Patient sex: M
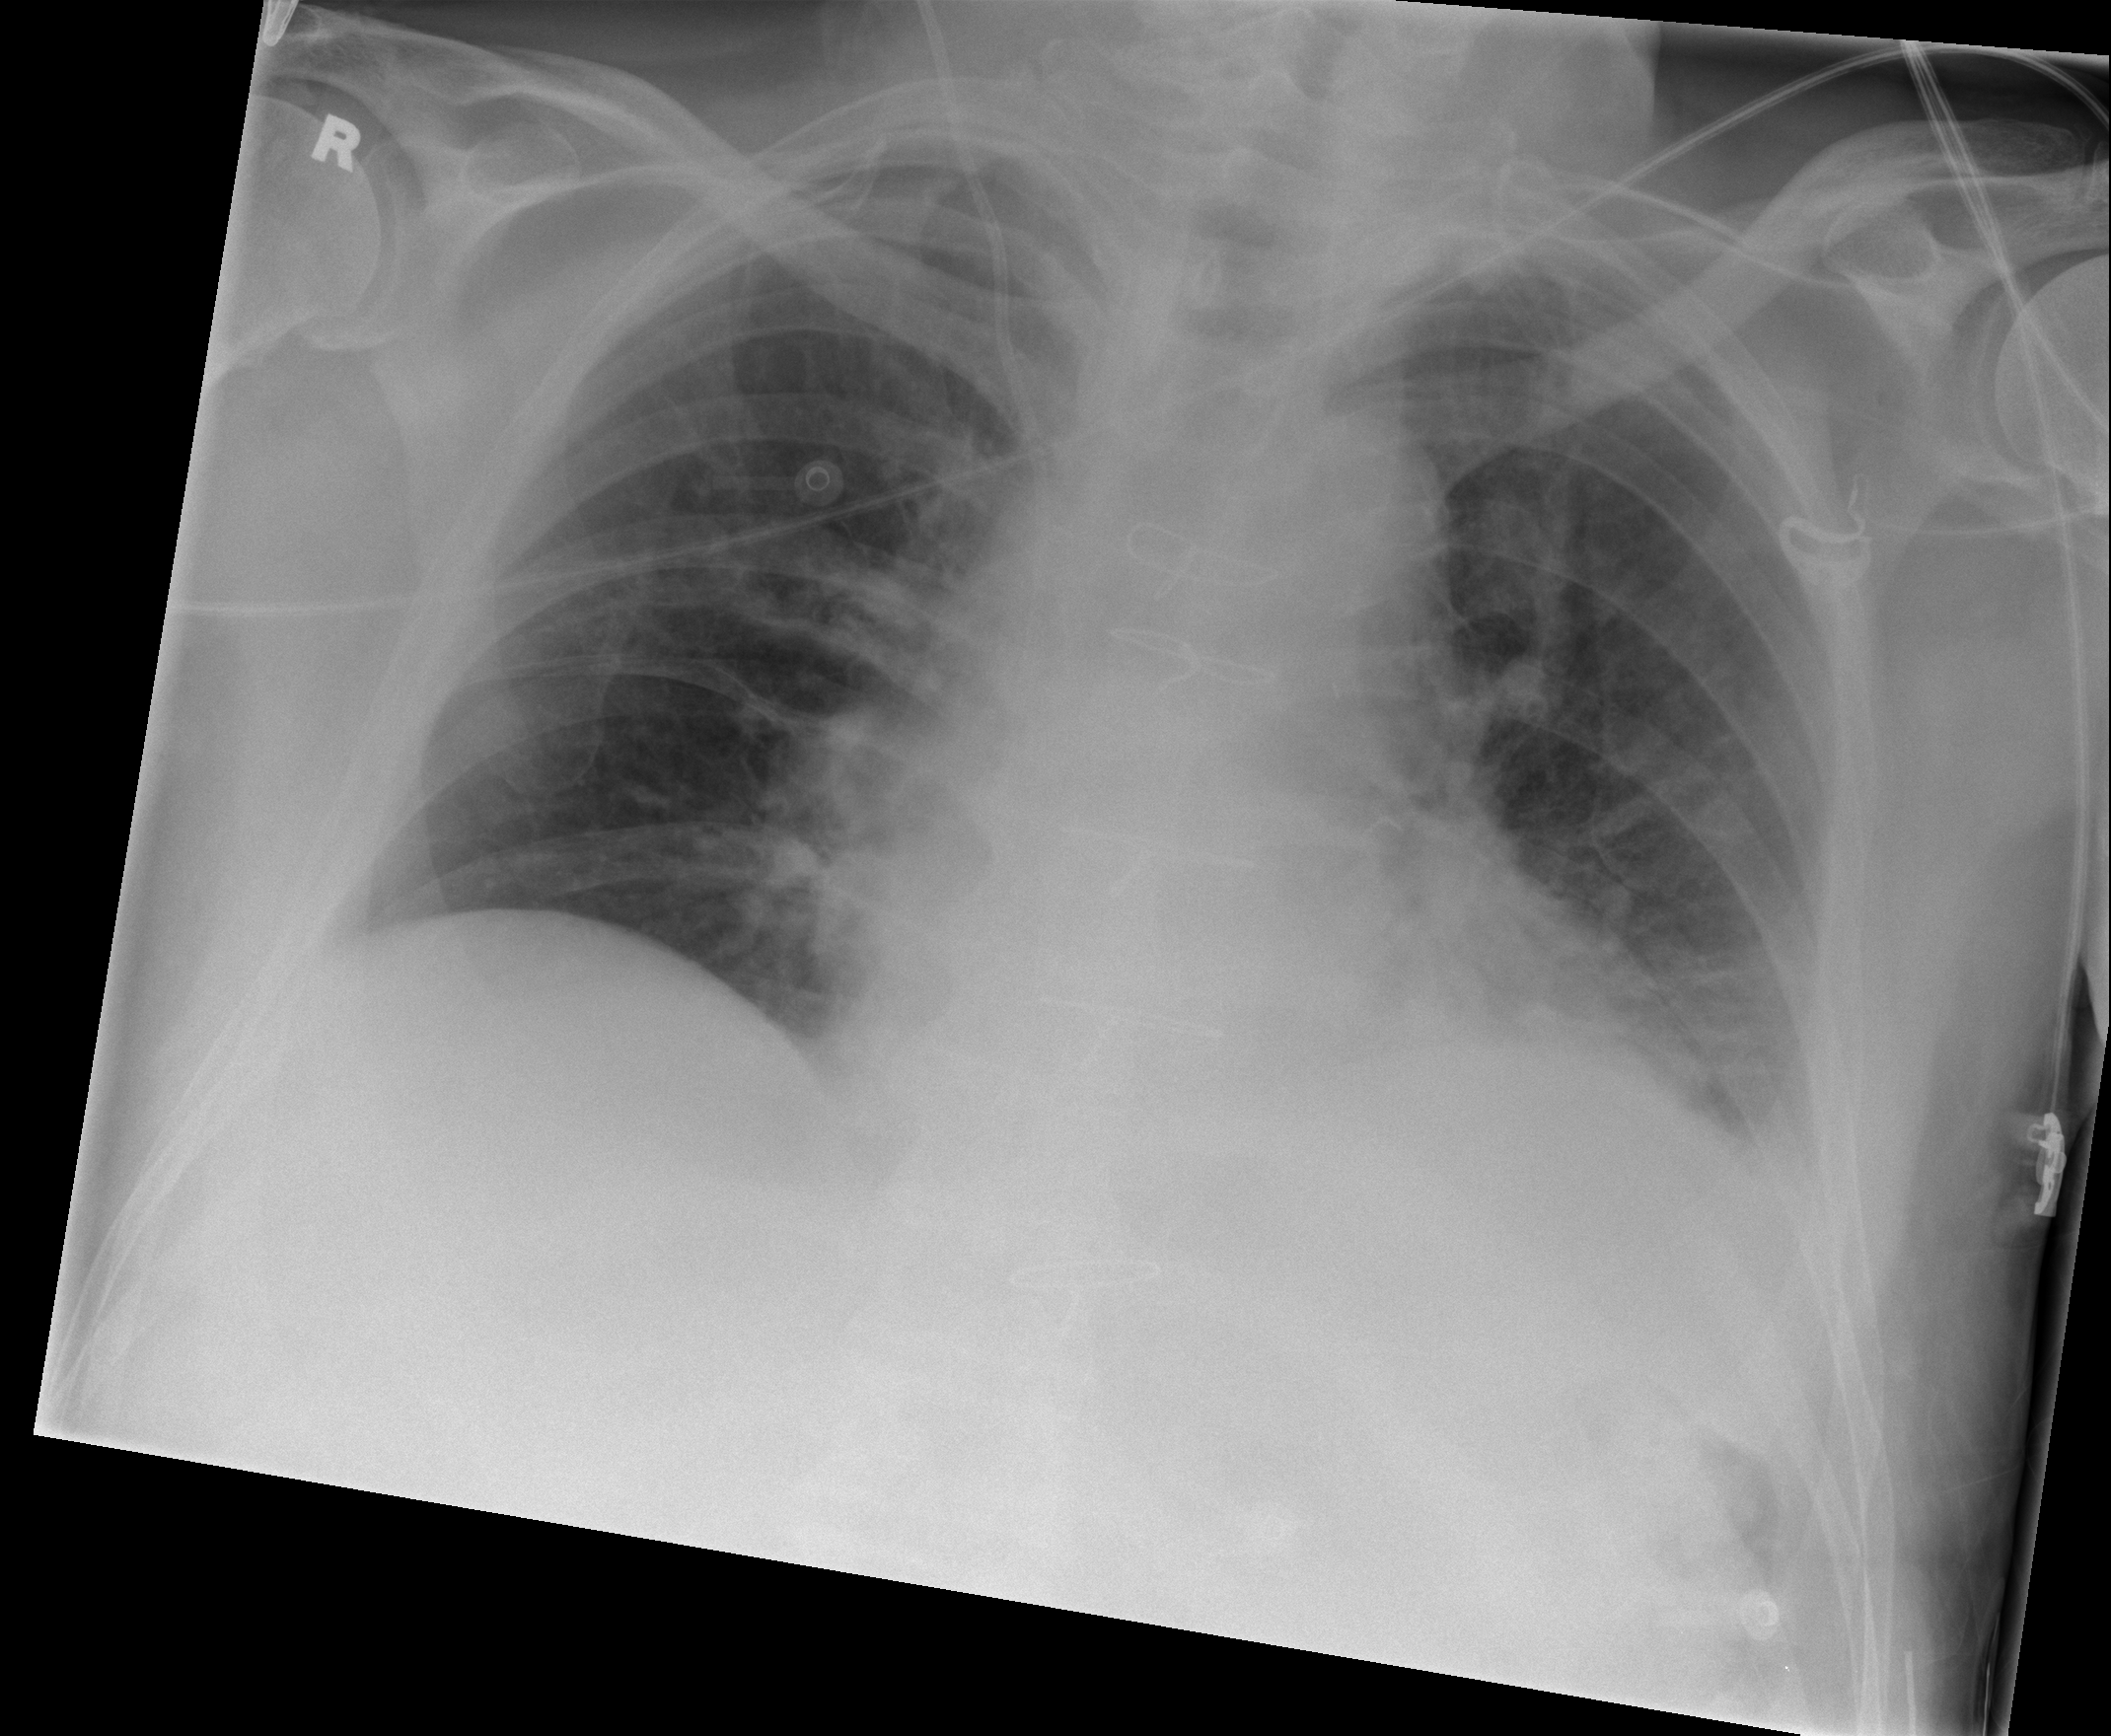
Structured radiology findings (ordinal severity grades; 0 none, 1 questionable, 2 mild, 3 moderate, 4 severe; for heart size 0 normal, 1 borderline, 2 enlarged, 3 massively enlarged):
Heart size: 2
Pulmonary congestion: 0
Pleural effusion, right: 0
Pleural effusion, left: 0
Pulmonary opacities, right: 0
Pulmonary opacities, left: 0
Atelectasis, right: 0
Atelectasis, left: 1